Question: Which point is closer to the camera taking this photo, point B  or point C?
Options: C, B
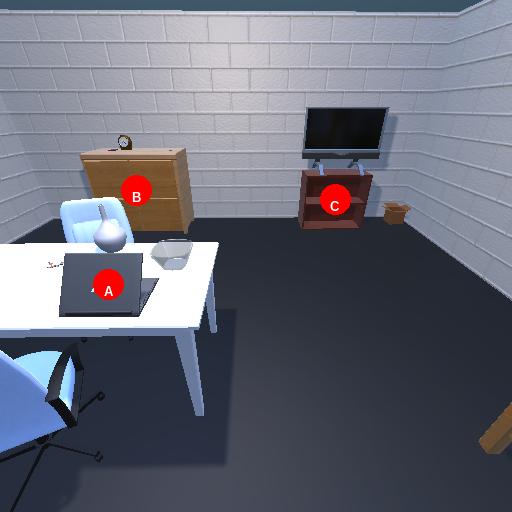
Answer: C